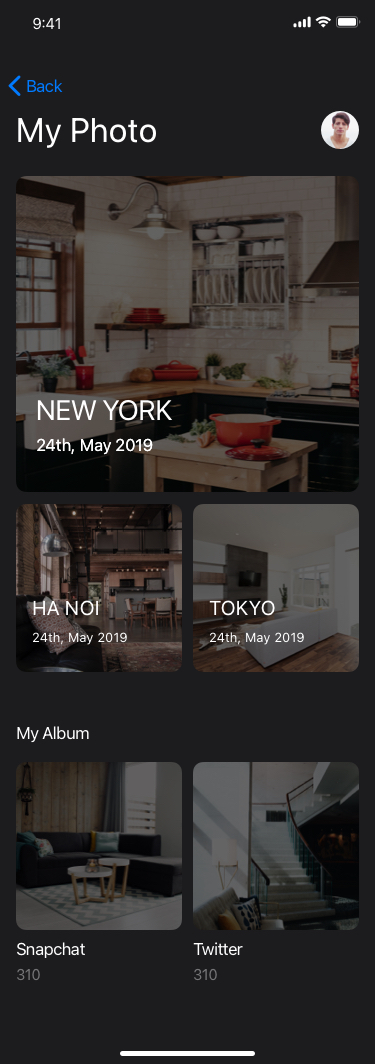
Text in this UI design:
NEW YORK
24th, May 2019
HA NOI
24th, May 2019
TOKYO
24th, May 2019
24th, May 2019
Snapchat
310
Twitter
310